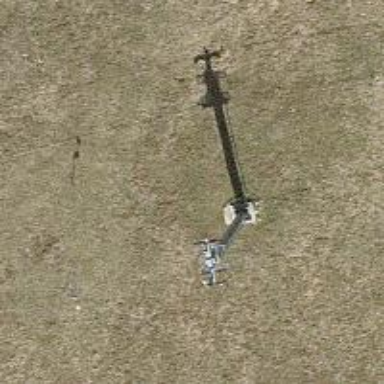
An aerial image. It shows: Pylon for aerialway.